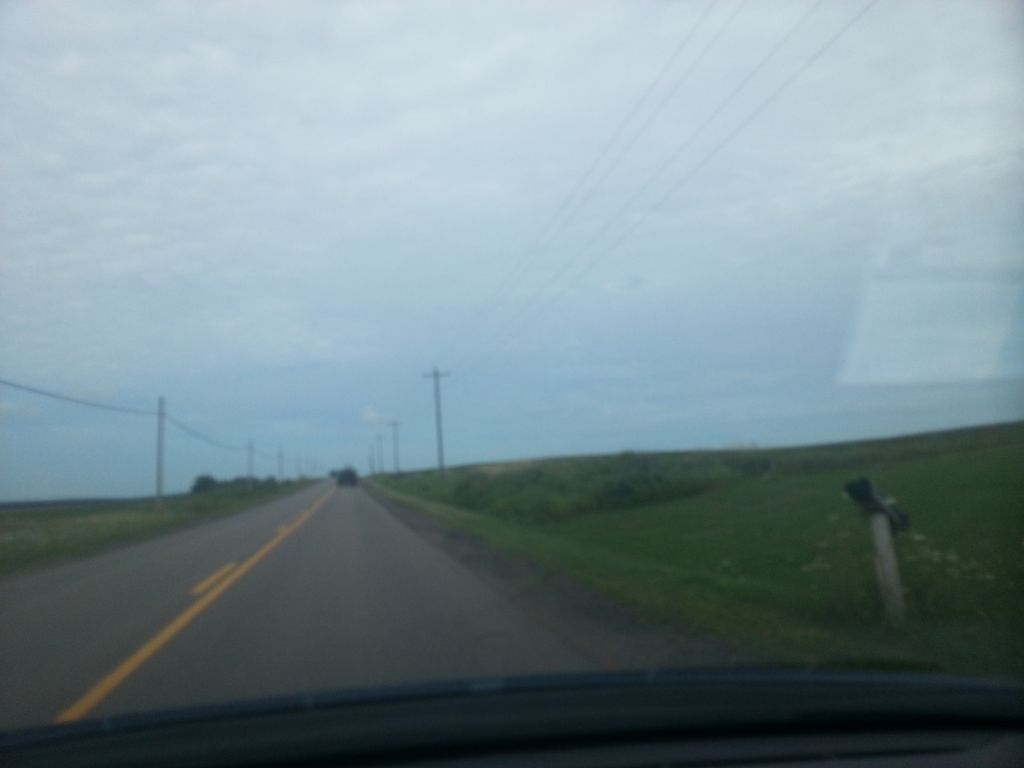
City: charlottetown